Field crop: maize
Growth stage: 2
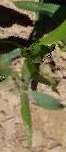
Species: maize